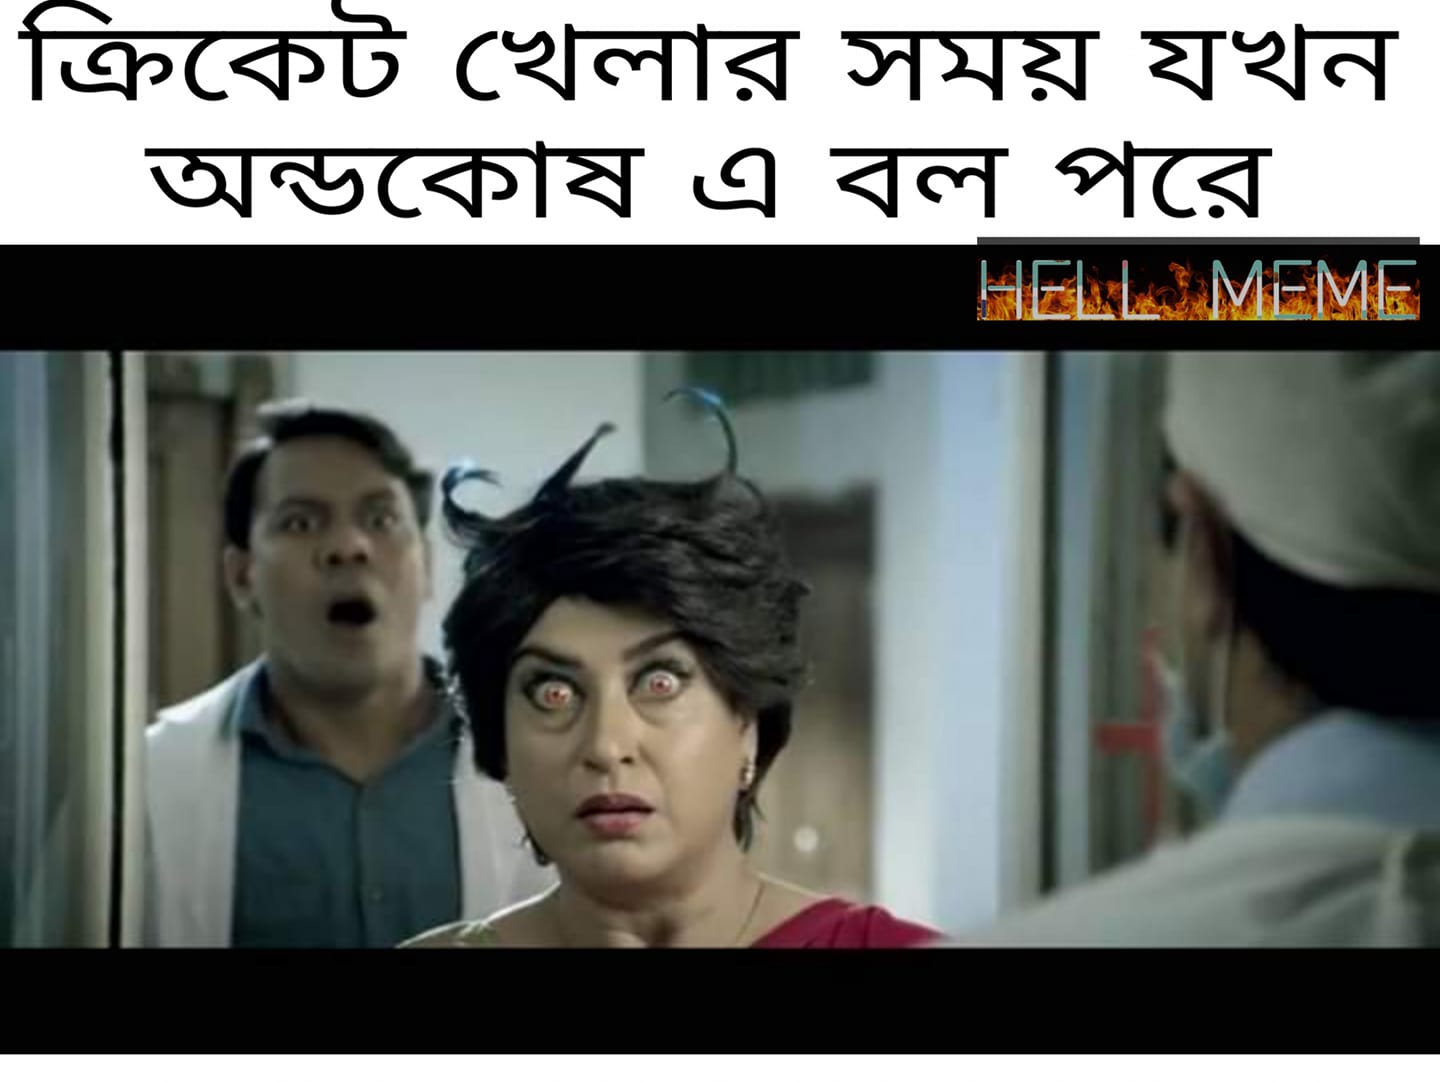
Caption: ক্রিকেট খেলার সময় যখন অন্ডকোষে বল পরে
Label: non-hate